Aerial crown-view tile of a tropical tree (Barro Colorado Island, Panama), acquired 20241216:
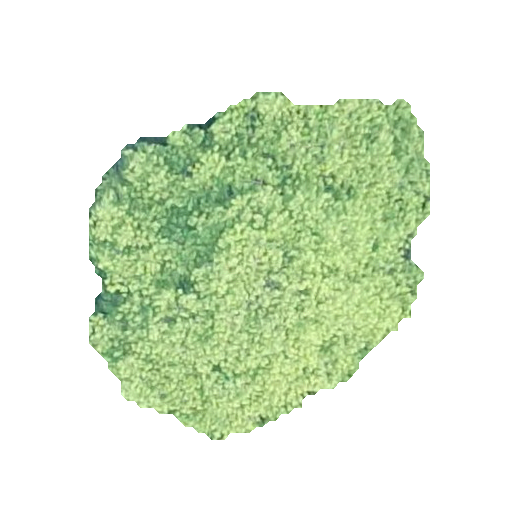
Species: Virola surinamensis
GBIF accepted scientific name: Virola surinamensis
Crown area: 129.735 m²